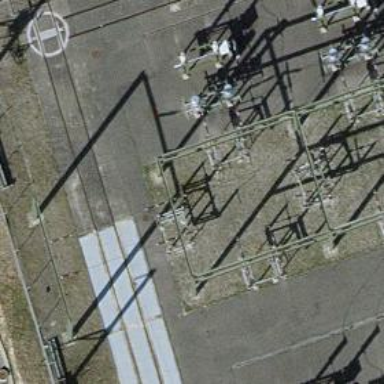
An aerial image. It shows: Busbar power line.